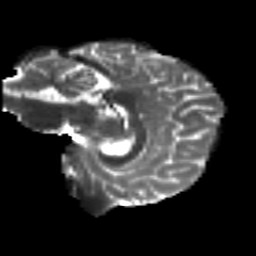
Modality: T2w
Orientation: sagittal
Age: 23
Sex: female
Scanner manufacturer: siemens
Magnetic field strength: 3 T
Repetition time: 8.8 s
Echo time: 0.085 s